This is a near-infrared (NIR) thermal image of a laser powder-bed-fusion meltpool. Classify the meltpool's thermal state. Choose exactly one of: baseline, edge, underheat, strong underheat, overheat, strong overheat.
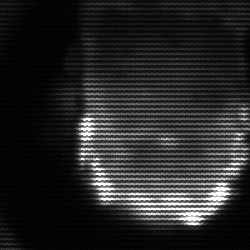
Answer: baseline